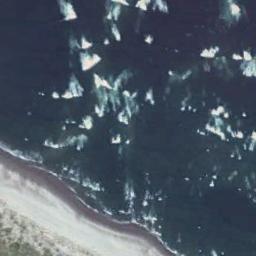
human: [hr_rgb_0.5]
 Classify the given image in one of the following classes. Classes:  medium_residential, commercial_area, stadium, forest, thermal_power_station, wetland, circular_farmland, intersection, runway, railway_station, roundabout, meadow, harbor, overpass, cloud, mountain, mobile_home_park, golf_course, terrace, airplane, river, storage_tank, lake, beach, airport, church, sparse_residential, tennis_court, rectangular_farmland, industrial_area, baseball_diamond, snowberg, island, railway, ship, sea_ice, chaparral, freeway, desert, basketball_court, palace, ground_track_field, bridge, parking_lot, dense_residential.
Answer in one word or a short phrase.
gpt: beach